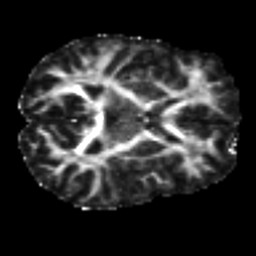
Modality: FA
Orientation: axial
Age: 26
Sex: female
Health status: ill
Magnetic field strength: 3 T
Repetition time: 8.4 s
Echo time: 0.0926 s